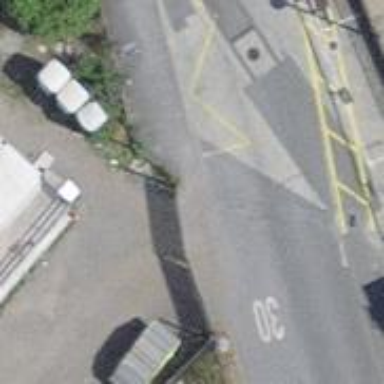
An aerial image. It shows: Bus stop with stop position for public transport.